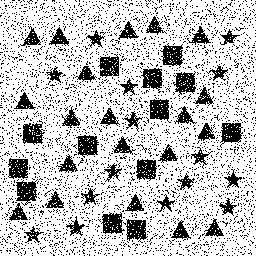
Squares: 13
Triangles: 20
Stars: 15
Total shapes: 48